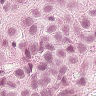
Metastatic tissue present: yes